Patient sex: F
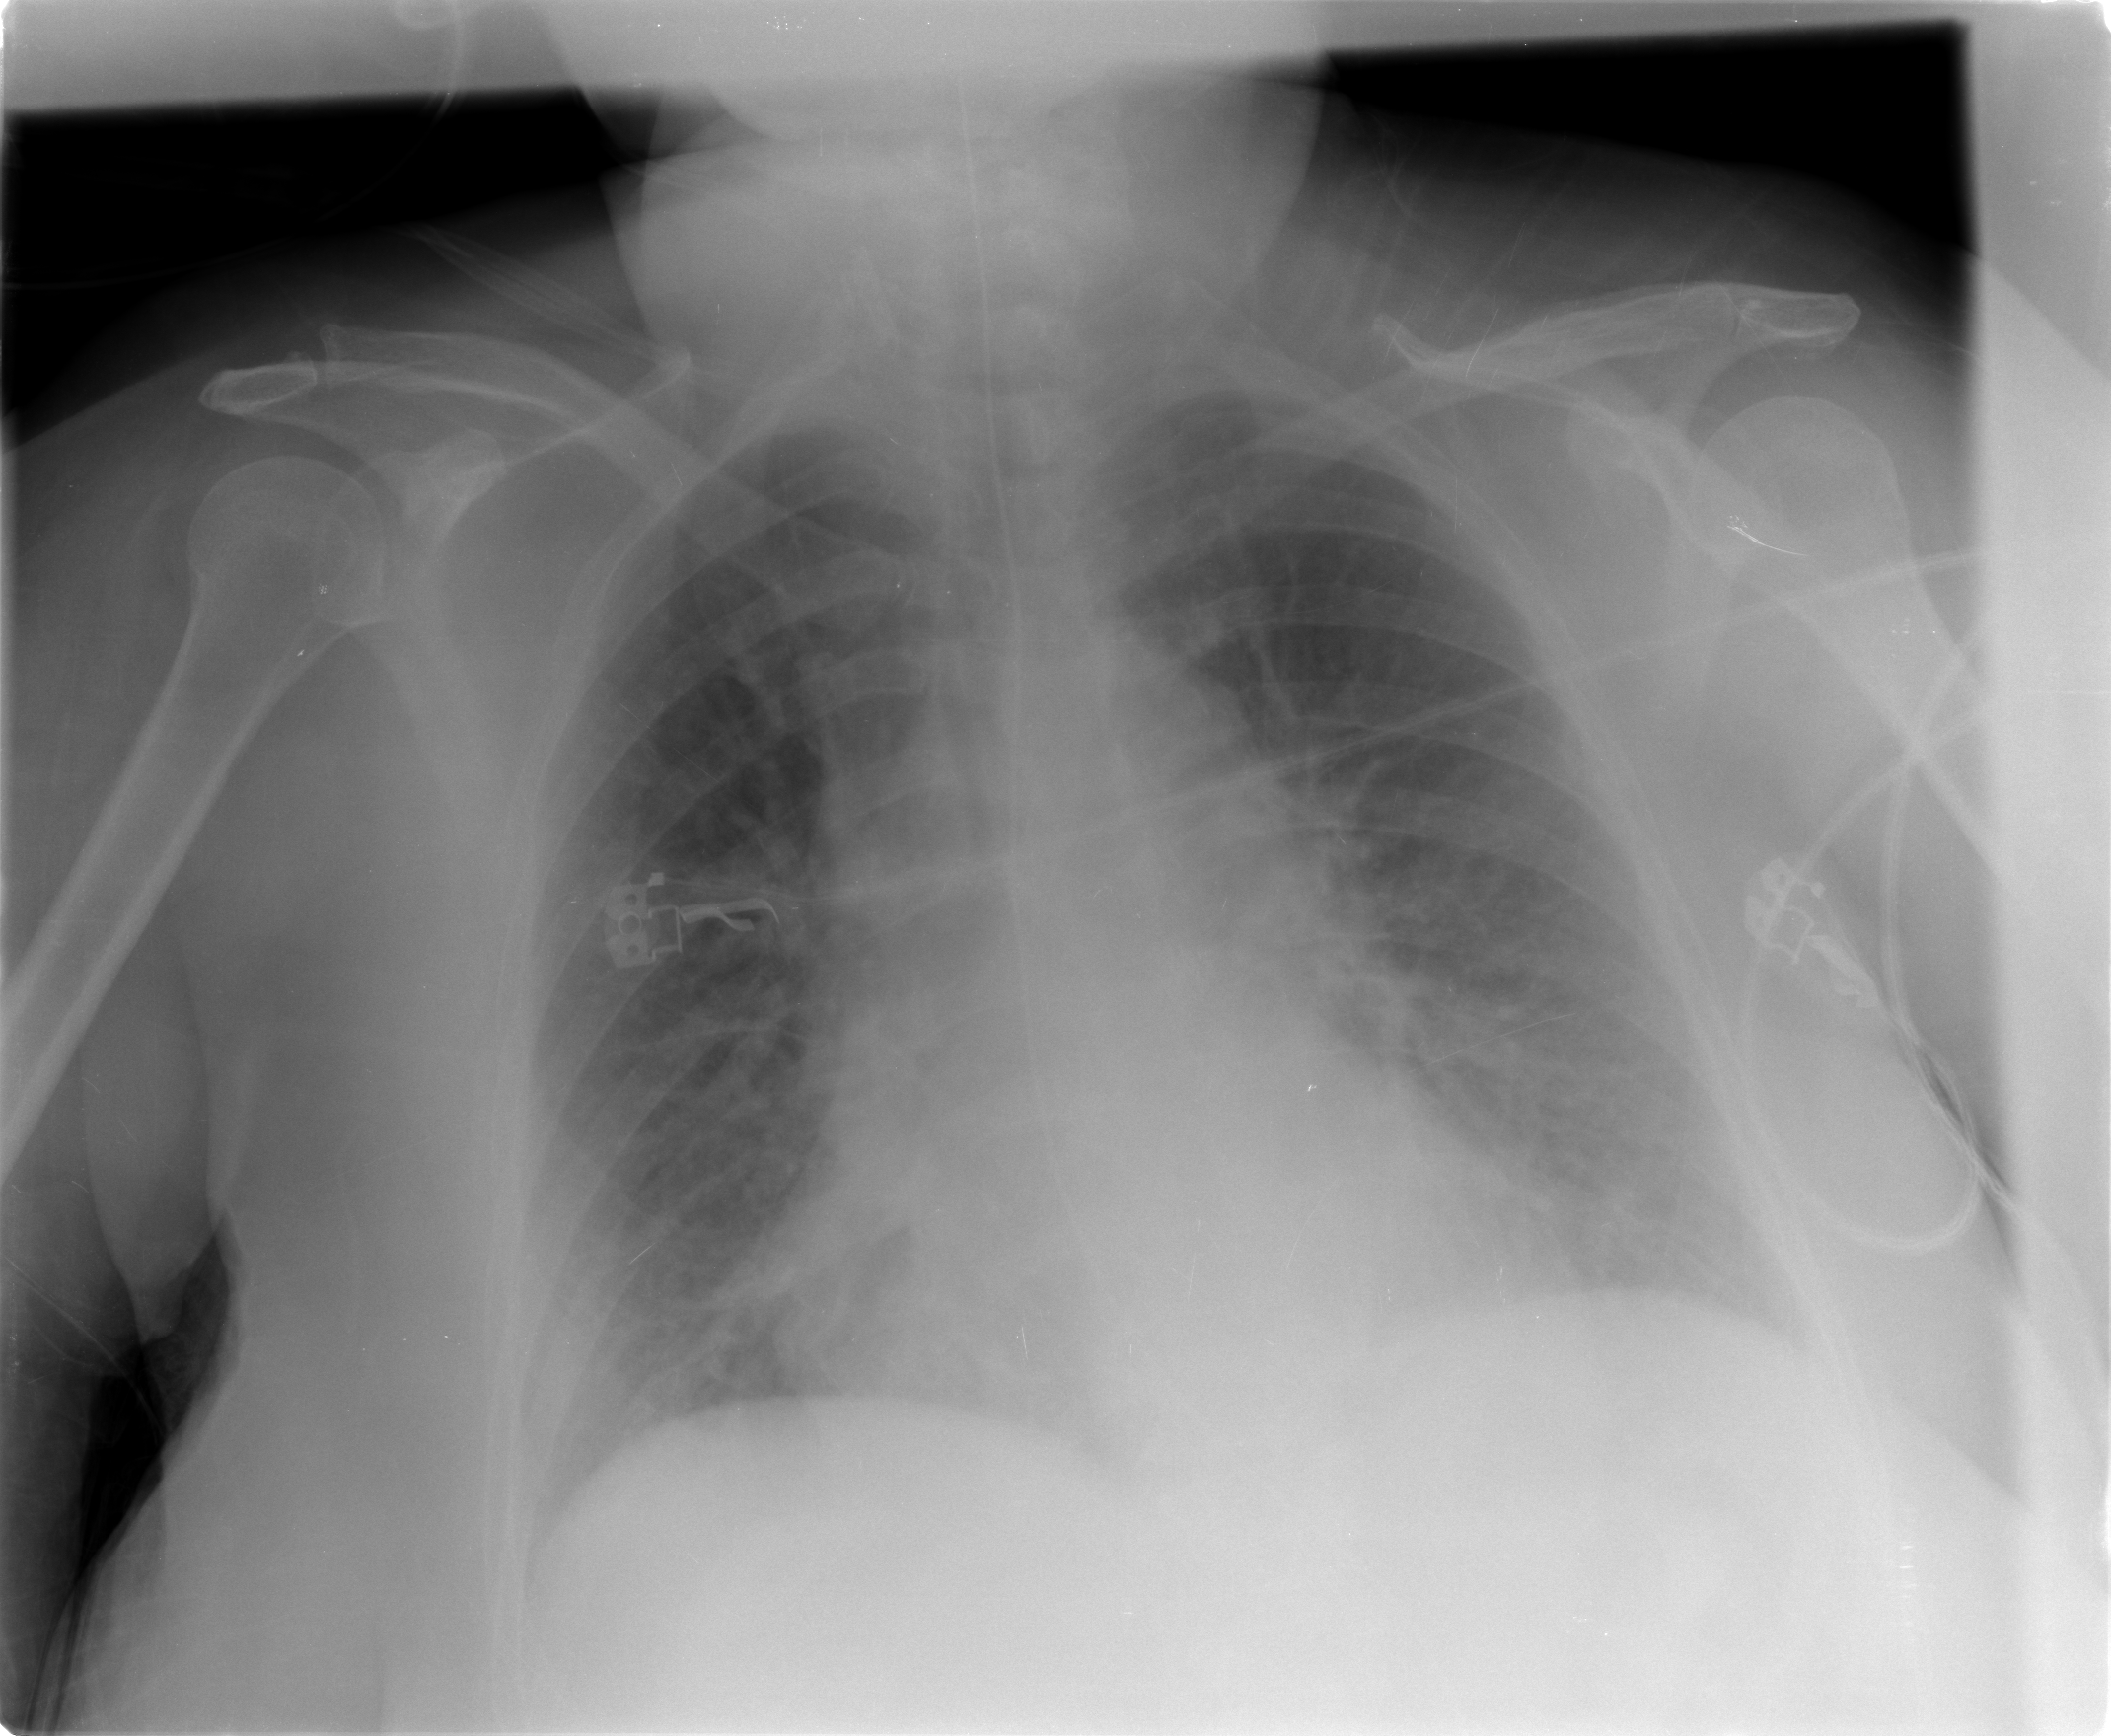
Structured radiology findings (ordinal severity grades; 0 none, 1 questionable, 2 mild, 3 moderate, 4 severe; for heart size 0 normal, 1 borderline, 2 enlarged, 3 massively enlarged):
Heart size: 2
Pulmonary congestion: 2
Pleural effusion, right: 2
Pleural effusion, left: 2
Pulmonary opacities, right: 2
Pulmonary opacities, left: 2
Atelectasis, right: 2
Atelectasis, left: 2